Question: We just began using Visual Studio Online to help us manage our sprints.
Our sprint started today, the 27th Jan. We had our Sprint Planning in the morning, where we committed backlog items to our sprint.
The burndown chart looked like this after Sprint Planning:

It must be confused because the sprint actually started before we began adding items.
We cannot start it from tomorrow the 28th, because work would have begun after Sprint Planning on the 27th.
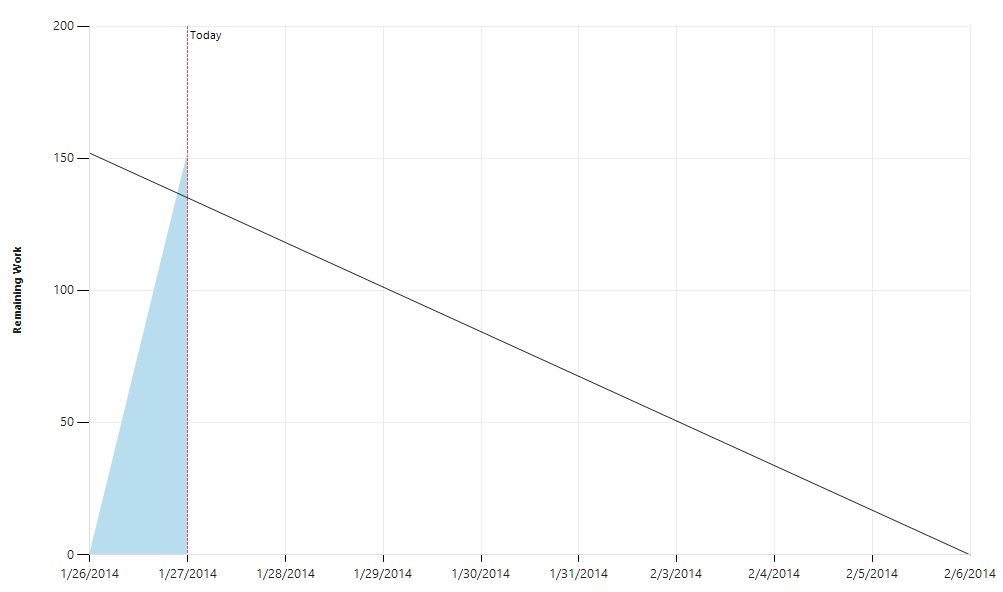
Answer: No, this is currently (as of jan 2014) not possible, but requested numerous times in the past. I've discussed the item personally with some of the Product Team members responsible for this feature and I know that they would like to change this to support what you're asking for at some point. I couldn't find an item on <URL> in a quick search. You might want to raise a request there.